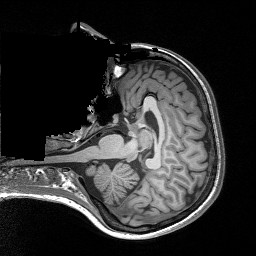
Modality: T1w
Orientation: axial